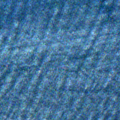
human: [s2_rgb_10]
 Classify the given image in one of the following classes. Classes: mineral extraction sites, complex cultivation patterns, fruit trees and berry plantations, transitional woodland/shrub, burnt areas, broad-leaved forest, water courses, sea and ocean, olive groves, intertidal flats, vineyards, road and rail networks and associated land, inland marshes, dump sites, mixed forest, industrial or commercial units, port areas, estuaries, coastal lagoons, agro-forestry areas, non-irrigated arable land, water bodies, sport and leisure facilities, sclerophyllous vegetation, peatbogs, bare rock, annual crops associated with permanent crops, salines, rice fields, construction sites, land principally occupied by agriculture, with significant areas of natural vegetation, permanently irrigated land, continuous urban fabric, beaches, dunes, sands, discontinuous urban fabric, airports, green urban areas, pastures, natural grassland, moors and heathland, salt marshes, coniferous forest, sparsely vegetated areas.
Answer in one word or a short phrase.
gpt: sea and ocean